Question: I have tried to add UISchollView in custom keyboard view but it shows view but not scrolling.
here is my code. i have also tried self.view but its not working either.
'''
UIScrollView *scrollview1 = [[UIScrollView alloc] initWithFrame:CGRectMake(0, 0, 320, 216)];
NSInteger viewcount= 8;
for (int i = 0; i <viewcount; i++)
{
CGFloat y = i * 50;
UIView *view = [[UIView alloc] initWithFrame:CGRectMake(0, y,50, 50)];
view.backgroundColor = (i%2==0)?[UIColor greenColor]:[UIColor blueColor];
[scrollview1 addSubview:view];
}
scrollview1.contentSize = CGSizeMake(self.view.frame.size.width, self.view.frame.size.height *viewcount);
scrollview1.backgroundColor = [UIColor redColor];
scrollview1.pagingEnabled=YES;
[self.inputView addSubview:scrollview1];
'''

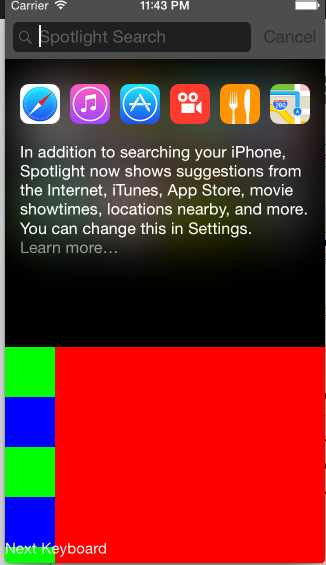
Answer: 'UIScrollView' will scroll if its 'contentSize' is greater then its frame size. So try setting its 'contentSize' property and also check if 'userInteraction' is enabled or not.
Hope it will work.